Question: Is there a way to turn the blue placement text in Xcode to actual text? It is quite tedious to have to type it out when I have a block.
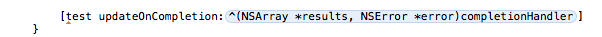
Answer: From the caret position you show, doesn't:
then
do what you want?